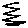
Label: zigzag